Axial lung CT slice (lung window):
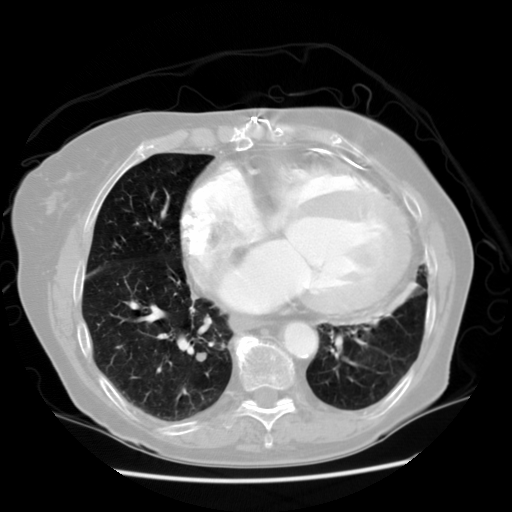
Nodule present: yes
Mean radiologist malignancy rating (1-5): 3.5